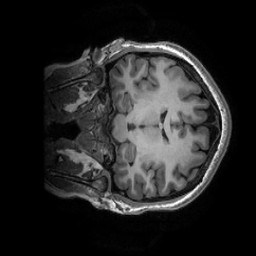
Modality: T1w
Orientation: coronal
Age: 30
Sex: female
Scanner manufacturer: ge
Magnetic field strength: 3 T
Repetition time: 0.0073 s
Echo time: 0.003 s